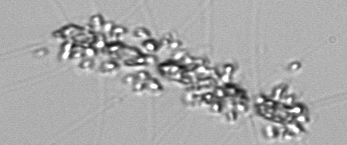
Label: Chaetoceros_didymus_TAG_external_flagellate